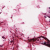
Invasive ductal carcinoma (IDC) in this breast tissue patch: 0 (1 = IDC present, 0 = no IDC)